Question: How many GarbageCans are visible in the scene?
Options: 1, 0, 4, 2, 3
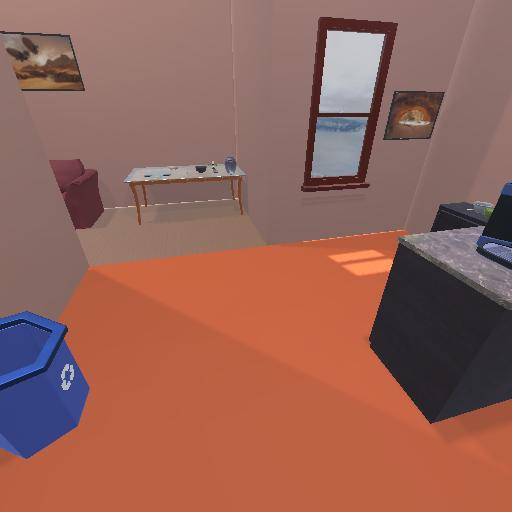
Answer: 1